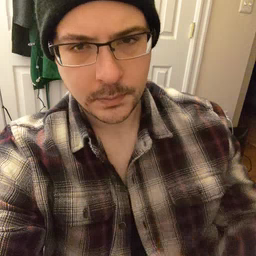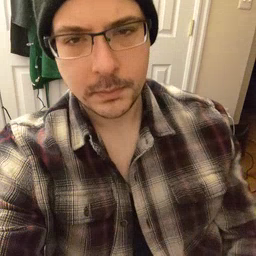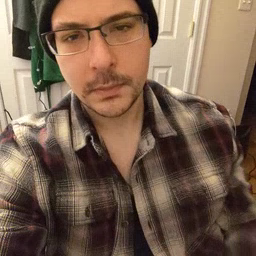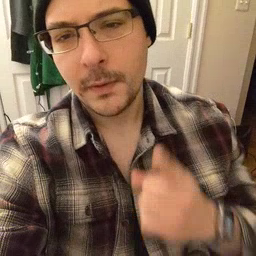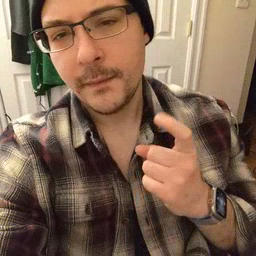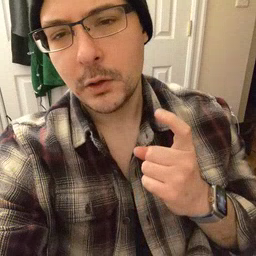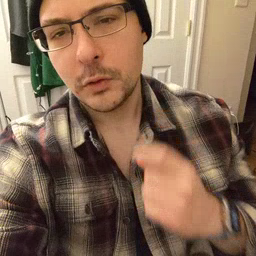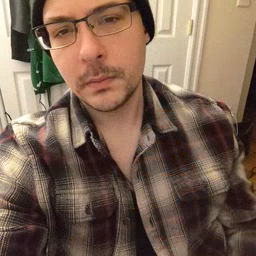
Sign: finger